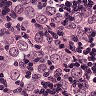
Metastatic tissue present: yes